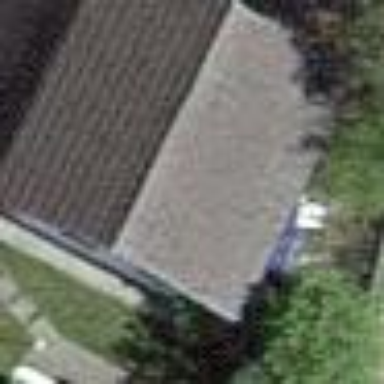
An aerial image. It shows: Garage building.